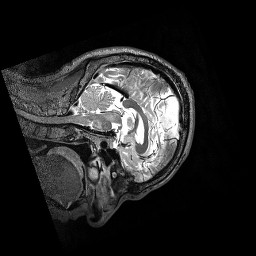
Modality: T2w
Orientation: sagittal
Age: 53
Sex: male
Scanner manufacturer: siemens
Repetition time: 3.2 s